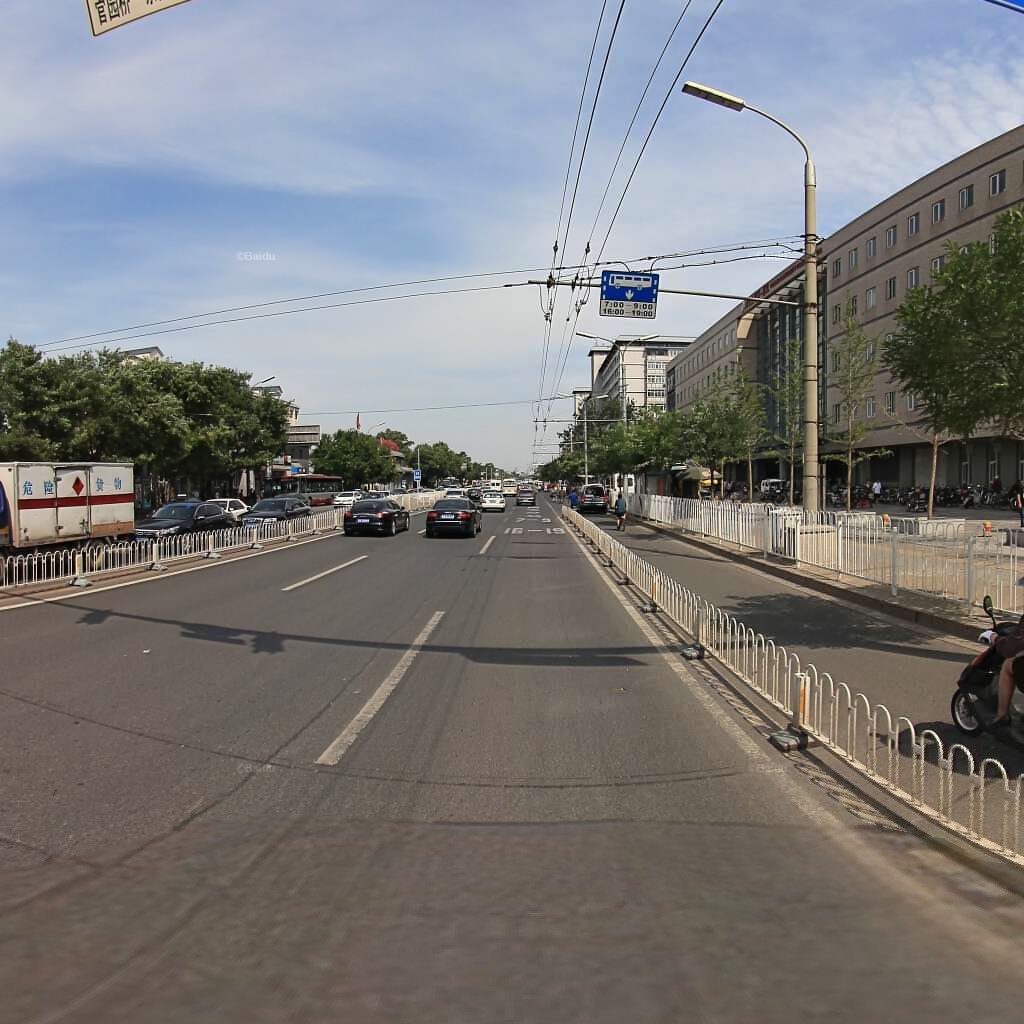
Region: Xicheng
Road damage annotations: longitudinal patch, transverse patch, transverse patch